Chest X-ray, PA view. Patient: 65 years old, sex F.
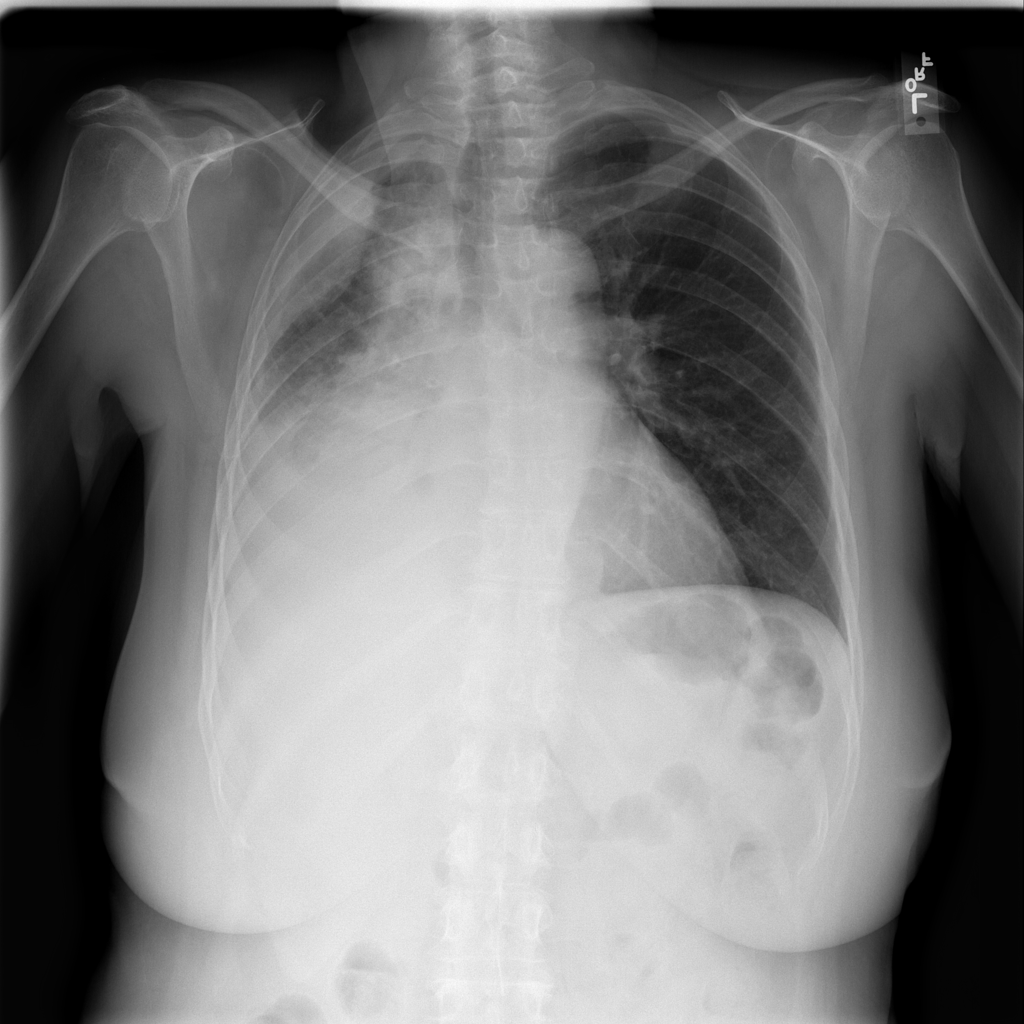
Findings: Effusion, Infiltration, Mass, Pleural_Thickening